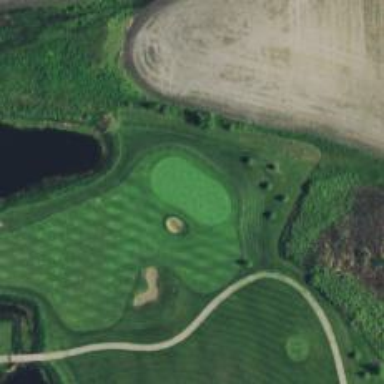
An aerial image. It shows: View of golf hole.